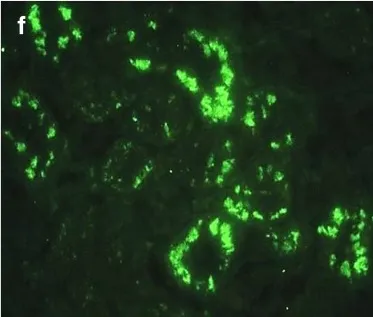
Histologic and immunohistologic evaluations of the patient's kidney tissue. Fractalkine is demonstrated in the glomeruli. X400).
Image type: pathology (immunostaining)